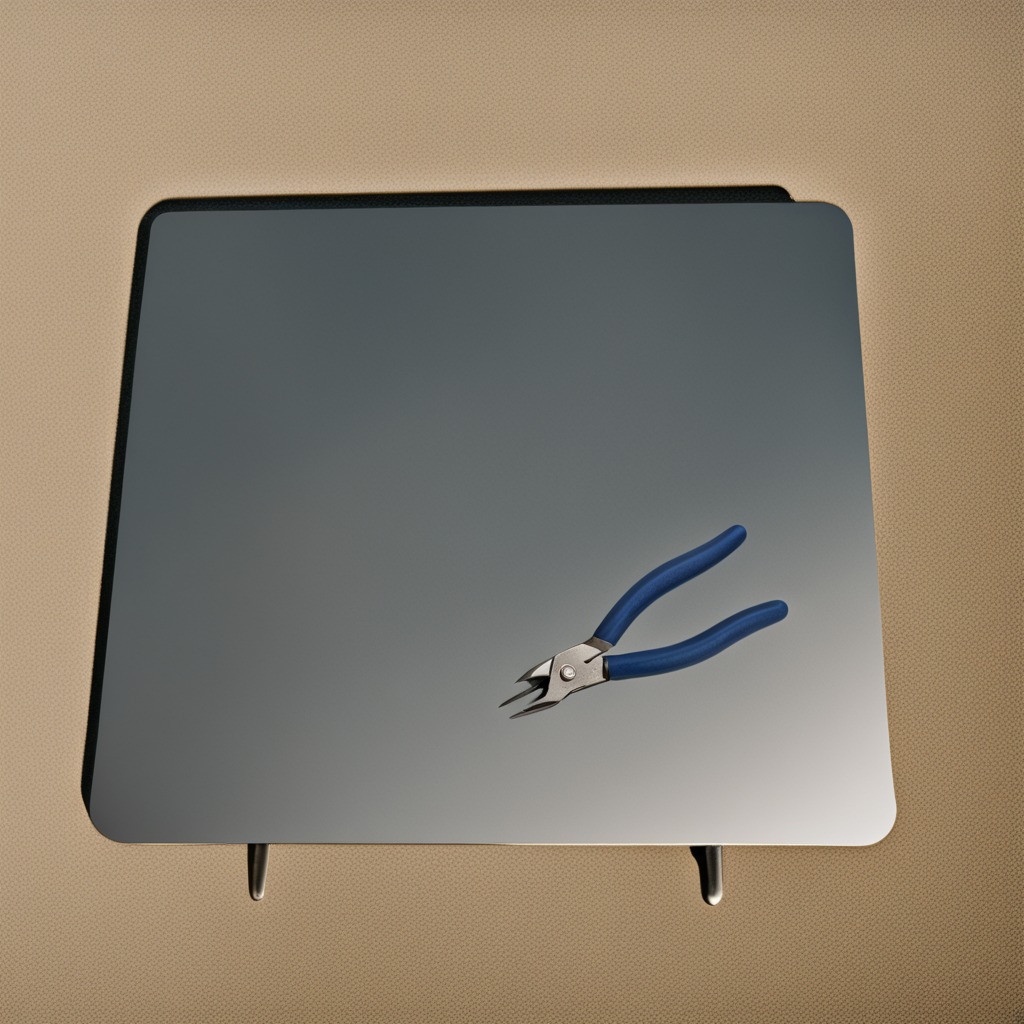
A plier lying on the table.